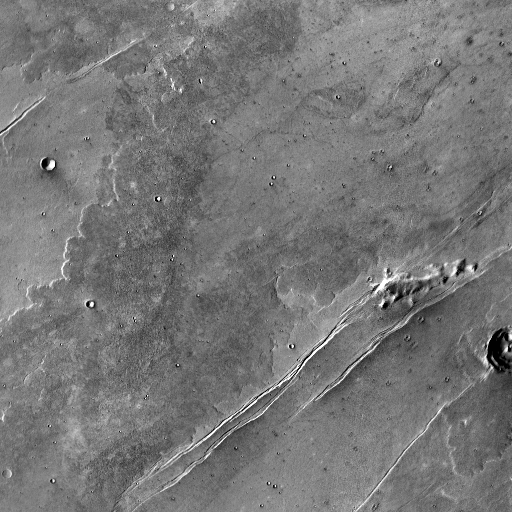
Crater classes present: Background, Other, Buried